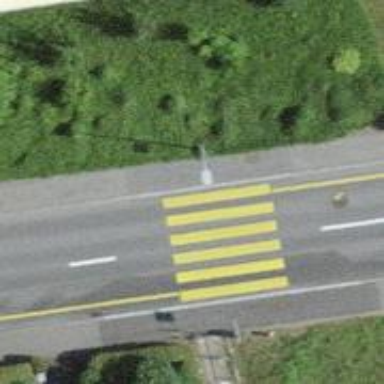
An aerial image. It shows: Footway with zebra crossing.